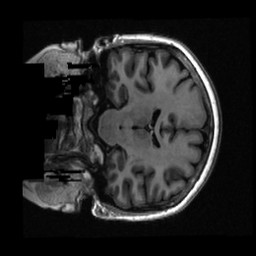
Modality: T1w
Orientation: coronal